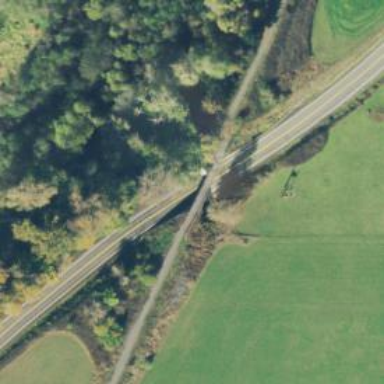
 and the abandoned railway has been converted into rail-trail."